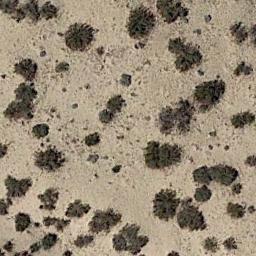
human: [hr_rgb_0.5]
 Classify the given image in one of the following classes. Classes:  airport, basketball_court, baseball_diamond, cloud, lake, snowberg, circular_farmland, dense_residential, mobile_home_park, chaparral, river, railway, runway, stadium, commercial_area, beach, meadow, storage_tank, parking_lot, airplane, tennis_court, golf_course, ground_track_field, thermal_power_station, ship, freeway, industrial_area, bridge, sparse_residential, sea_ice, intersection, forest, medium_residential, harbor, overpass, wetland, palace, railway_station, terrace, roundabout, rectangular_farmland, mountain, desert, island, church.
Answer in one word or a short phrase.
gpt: chaparral